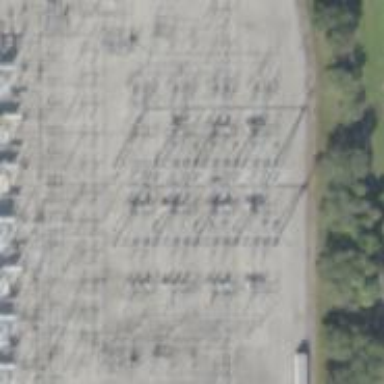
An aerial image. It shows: Switch for power supply.